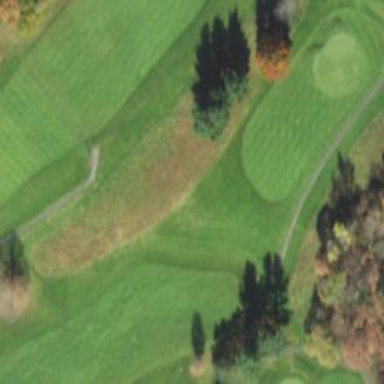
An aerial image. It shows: Golf pitch.